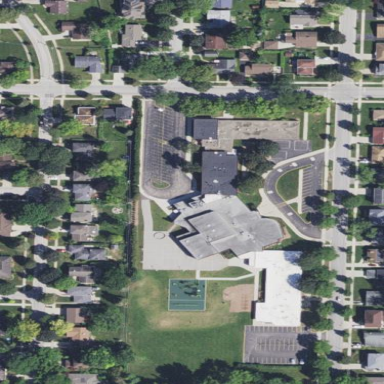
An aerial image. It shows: School building.